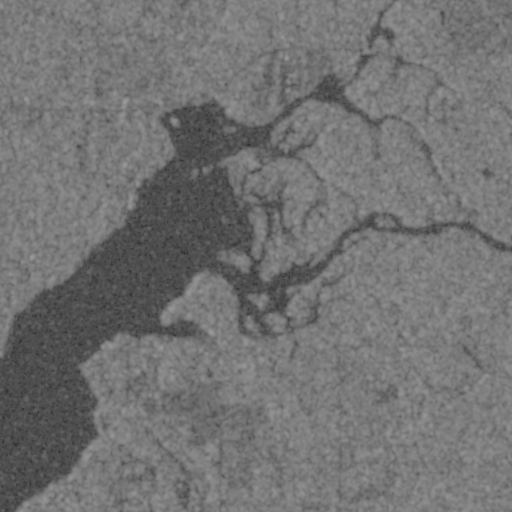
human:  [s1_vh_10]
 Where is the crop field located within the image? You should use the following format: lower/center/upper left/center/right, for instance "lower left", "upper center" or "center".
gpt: The crop field is located in the upper left of the image.
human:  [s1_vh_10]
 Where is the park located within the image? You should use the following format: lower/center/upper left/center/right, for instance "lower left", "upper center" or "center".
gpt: There is no park in the image.

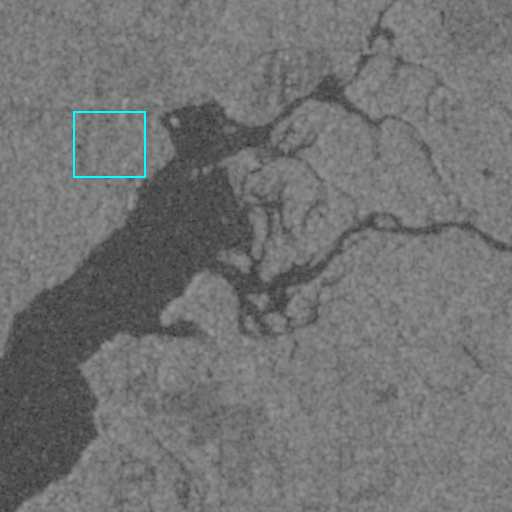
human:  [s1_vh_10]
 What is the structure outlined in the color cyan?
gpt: The structure outlined in cyan is a crop field.
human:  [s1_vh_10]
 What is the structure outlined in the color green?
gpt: There is no green outline.